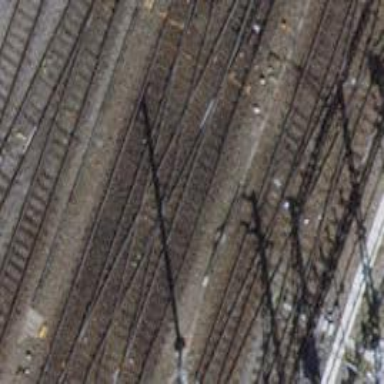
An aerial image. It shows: Railway siding with one electrified track and contact line for powering the train.